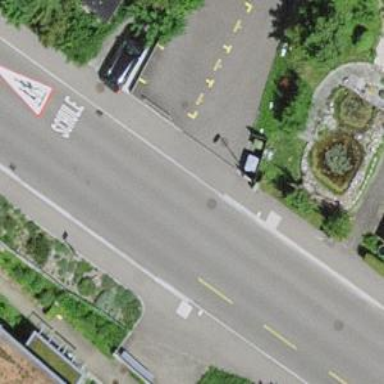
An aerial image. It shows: Platform for public transport is situated by the road.